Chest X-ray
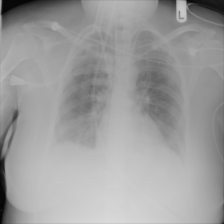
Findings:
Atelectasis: negative
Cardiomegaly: negative
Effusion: negative
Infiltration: negative
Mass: negative
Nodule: negative
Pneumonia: negative
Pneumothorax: negative
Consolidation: negative
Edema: negative
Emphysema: negative
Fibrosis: negative
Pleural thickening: negative
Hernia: negative